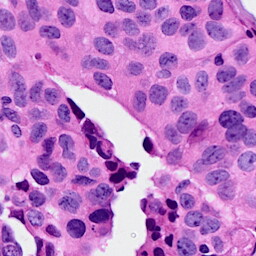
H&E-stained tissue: Breast